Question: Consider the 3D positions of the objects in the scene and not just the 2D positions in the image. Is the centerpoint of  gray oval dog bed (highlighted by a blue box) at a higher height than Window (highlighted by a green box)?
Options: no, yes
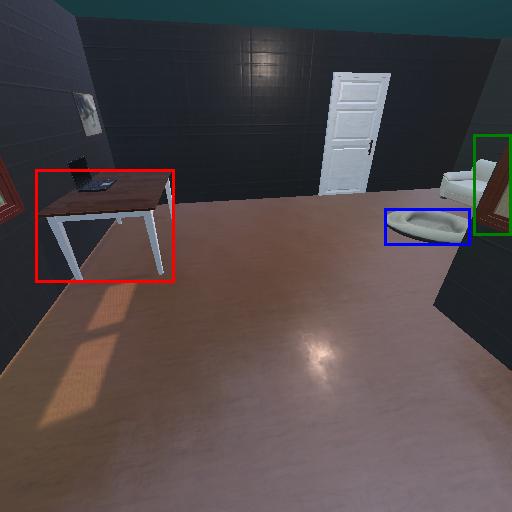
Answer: no